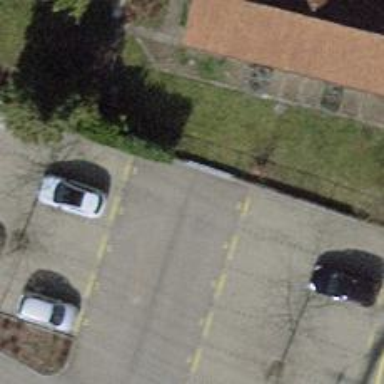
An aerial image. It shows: Road serving as parking aisle.